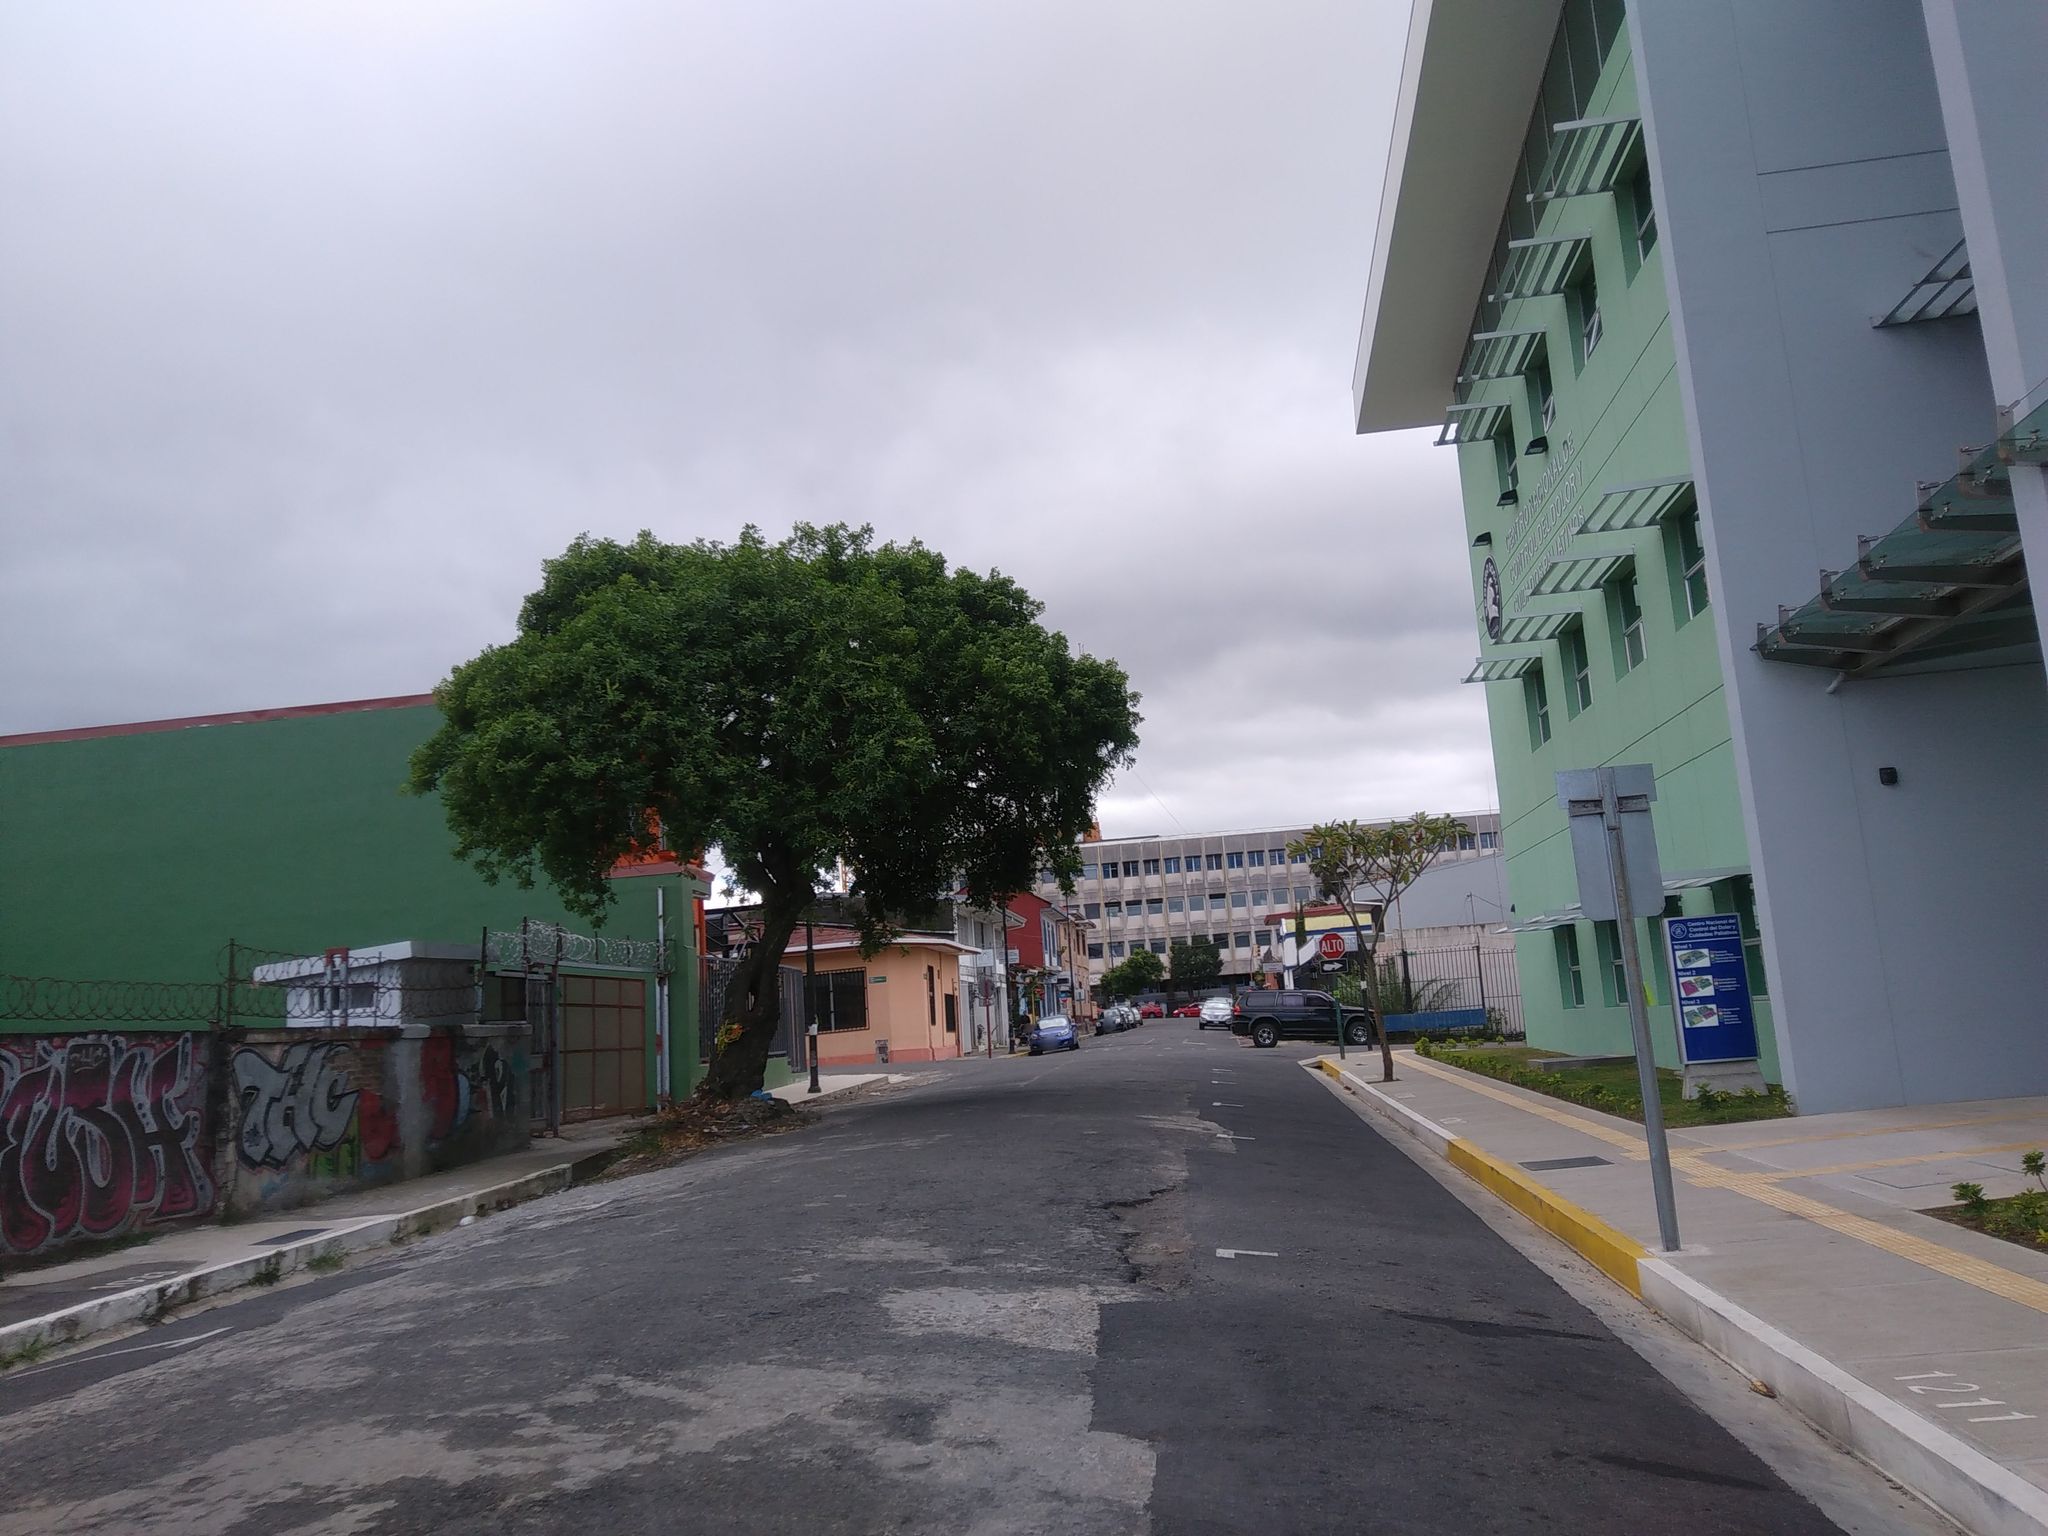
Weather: cloudy
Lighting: day
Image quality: good
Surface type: cycling surface
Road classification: path, residential
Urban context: urban centre
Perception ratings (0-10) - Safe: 2.53, Lively: 6.81, Beautiful: 3.38, Boring: 4.24, Depressing: 5.55, Wealthy: 1.93